Field crop: maize
Growth stage: 2
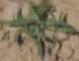
Species: atriplex